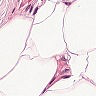
Metastatic tissue present: no